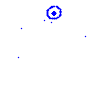
Particle: electron